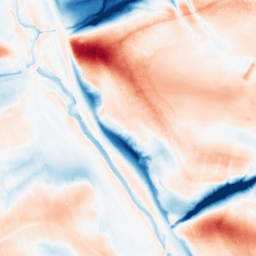
Category: classical
Decomposition family: gaussian_anisotropic
Decomposition parameters: sigma_x: 2
sigma_y: 20
Upsampling method: bspline
Upsampling parameters: scale: 4
Upsampling scale: 4